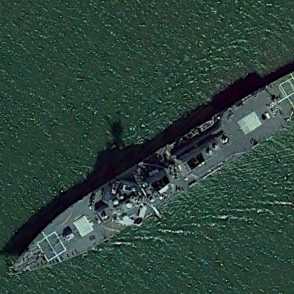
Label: Arleigh_Burke-class_destroyer